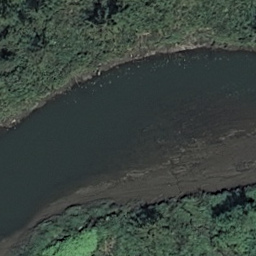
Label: river